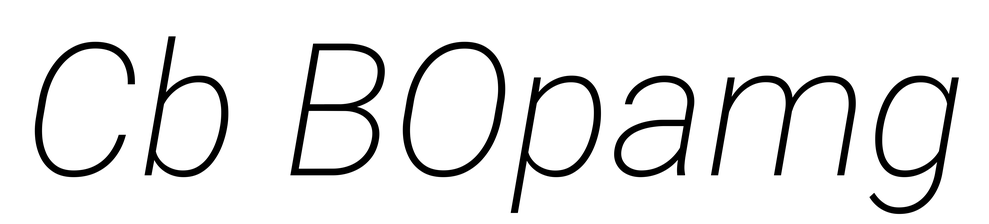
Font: Roboto-Italic_ExtraLight_Italic